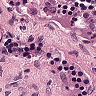
Metastatic tissue present: no